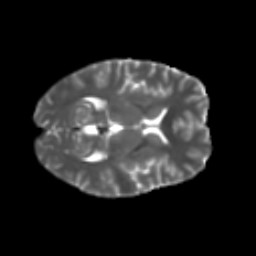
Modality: T2w
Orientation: axial
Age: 30
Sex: female
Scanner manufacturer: ge
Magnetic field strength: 3 T
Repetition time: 7.8 s
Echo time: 0.0606 s